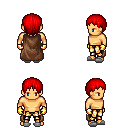
a pixel art fantasy rpg character, male body template, human, tanned skin, brown cape, gold greaves, red plain hairstyle, gold gloves, white slippers, four views (front, back, left, right), 2x2 character sprite sheet, small pixel art, hard edges, no anti-aliasing